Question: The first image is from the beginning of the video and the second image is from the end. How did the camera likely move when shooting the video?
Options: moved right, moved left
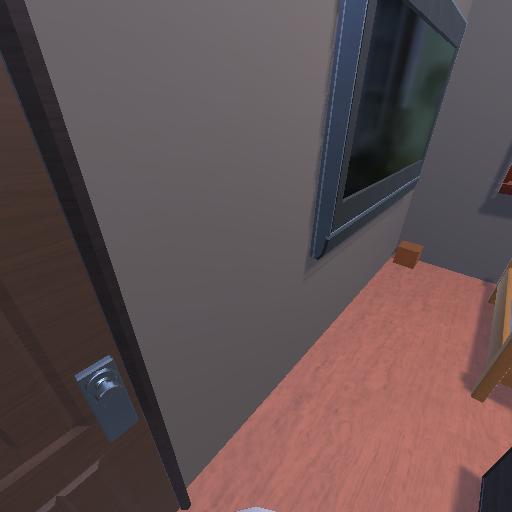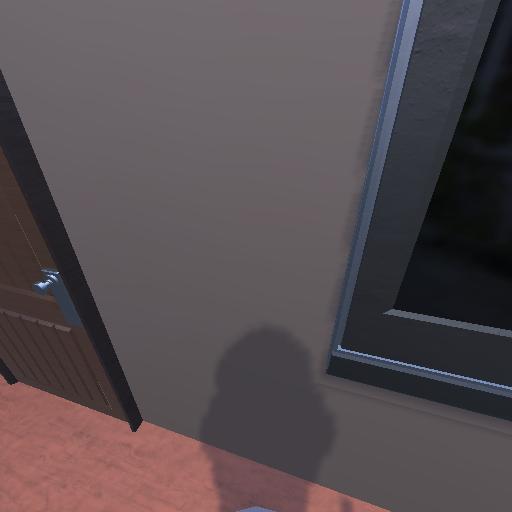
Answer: moved right